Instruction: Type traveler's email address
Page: traveler
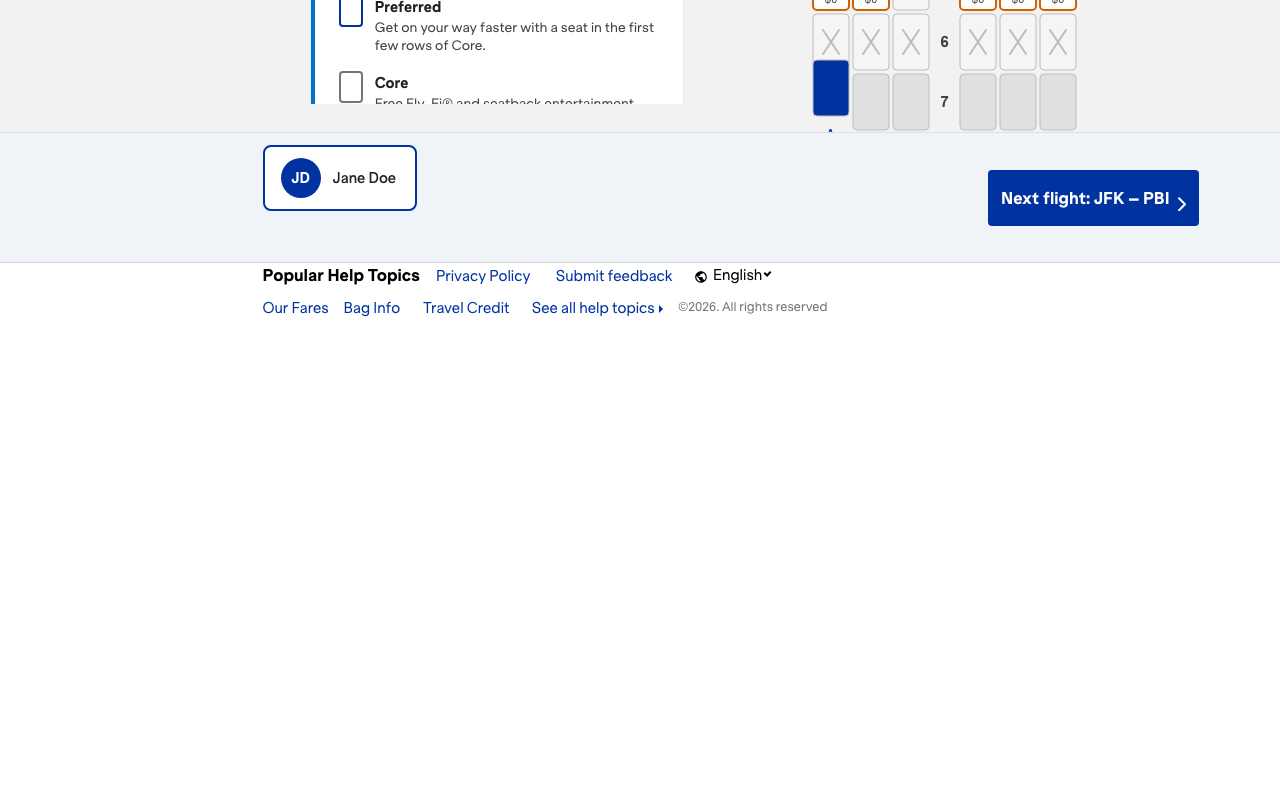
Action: type